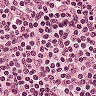
Metastatic tissue present: no